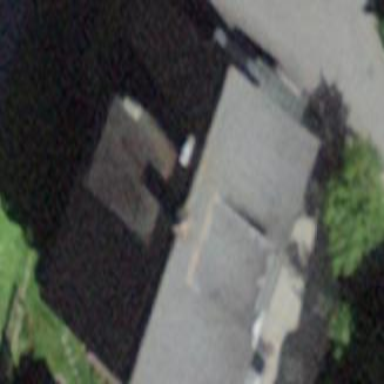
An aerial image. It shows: Building with tiled roof.